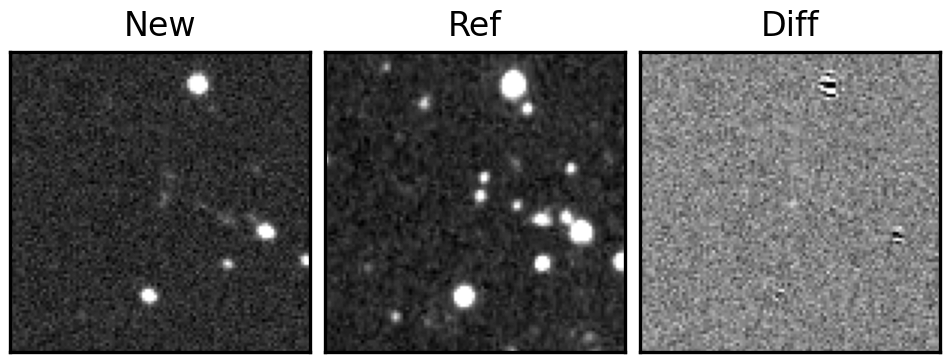
Label: real